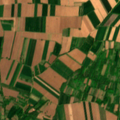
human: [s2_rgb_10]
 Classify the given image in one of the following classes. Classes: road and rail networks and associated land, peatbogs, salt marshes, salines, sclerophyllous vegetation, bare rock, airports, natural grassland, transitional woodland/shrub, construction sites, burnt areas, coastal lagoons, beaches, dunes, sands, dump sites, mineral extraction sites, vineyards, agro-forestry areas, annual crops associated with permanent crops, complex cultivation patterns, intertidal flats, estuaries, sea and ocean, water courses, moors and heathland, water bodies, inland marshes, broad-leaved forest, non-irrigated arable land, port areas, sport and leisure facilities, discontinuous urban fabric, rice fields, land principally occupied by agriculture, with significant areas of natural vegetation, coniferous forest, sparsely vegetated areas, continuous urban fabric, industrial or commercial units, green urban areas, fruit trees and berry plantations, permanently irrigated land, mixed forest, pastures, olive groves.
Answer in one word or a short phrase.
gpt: non-irrigated arable land, land principally occupied by agriculture, with significant areas of natural vegetation, transitional woodland/shrub